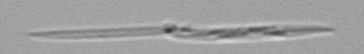
Label: Pseudo-nitzschia